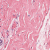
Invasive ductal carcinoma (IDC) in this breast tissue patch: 0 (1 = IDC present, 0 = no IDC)